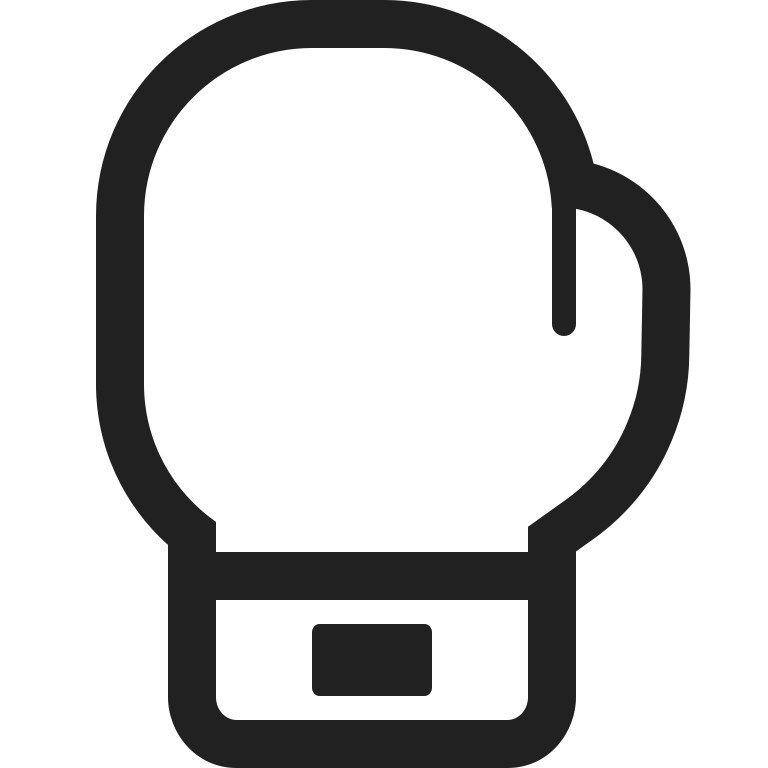
boxing glove high contrast